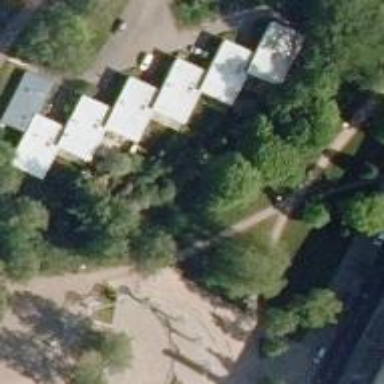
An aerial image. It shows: Terrace building.